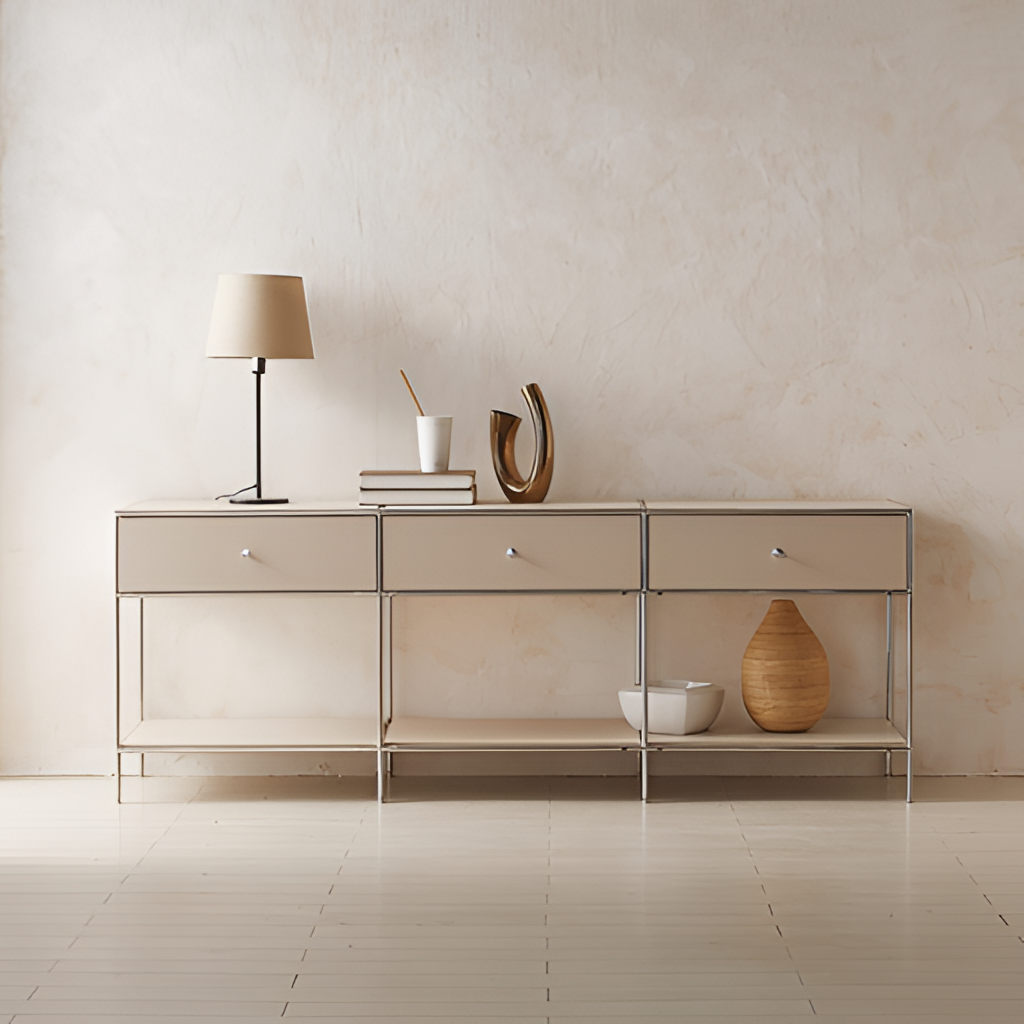
living room, beige metal console table, beige wood flooring, with plank pattern, minimalistic, beige plaster wallpaper, with solid pattern